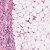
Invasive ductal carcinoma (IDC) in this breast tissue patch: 1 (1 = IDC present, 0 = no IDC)